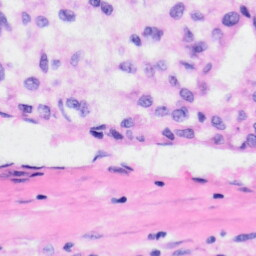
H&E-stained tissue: Liver